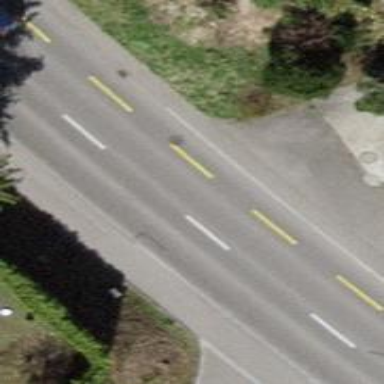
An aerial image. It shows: Asphalt road with primary highway designation and dedicated cycle lane on the left.